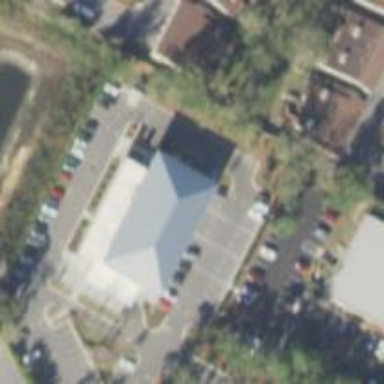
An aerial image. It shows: Parking space.